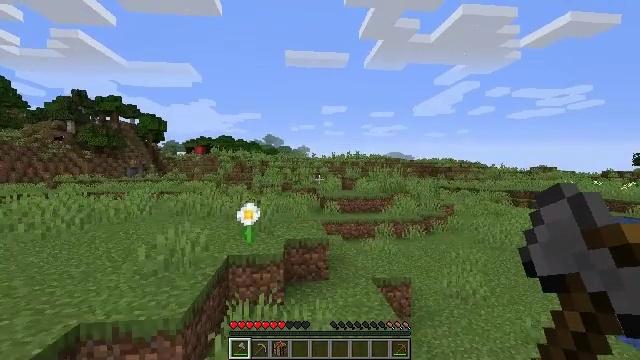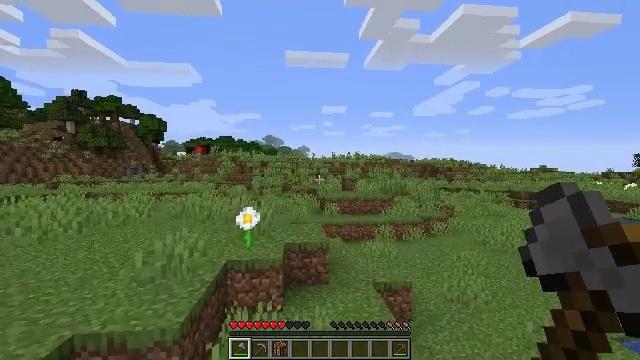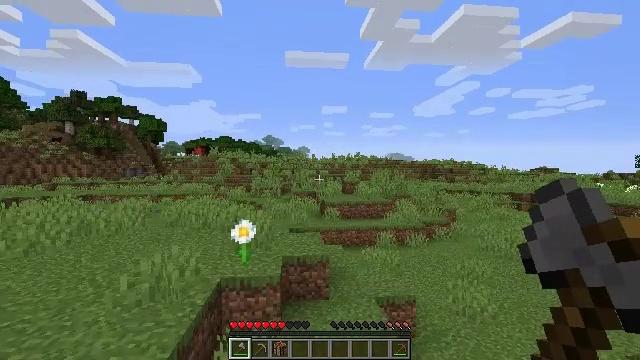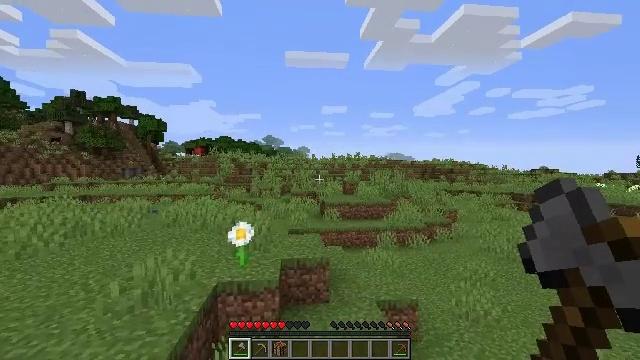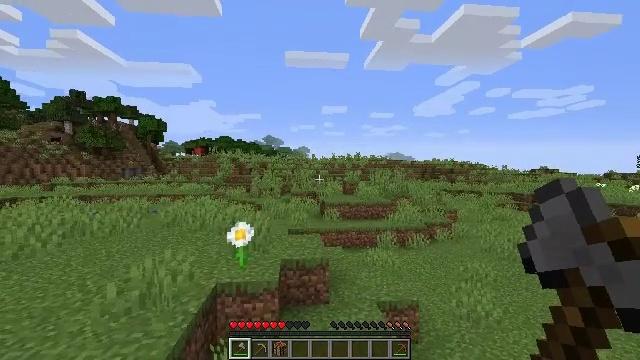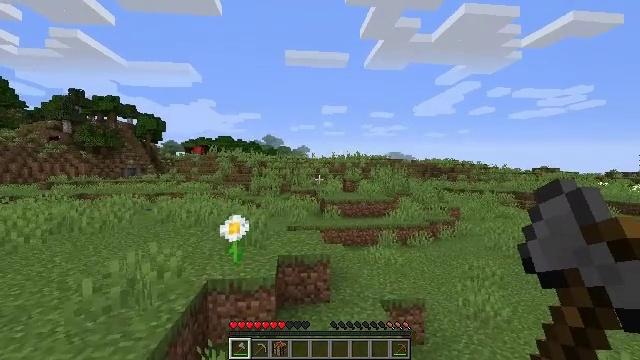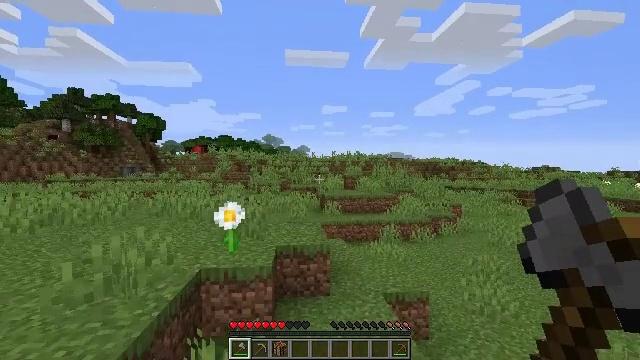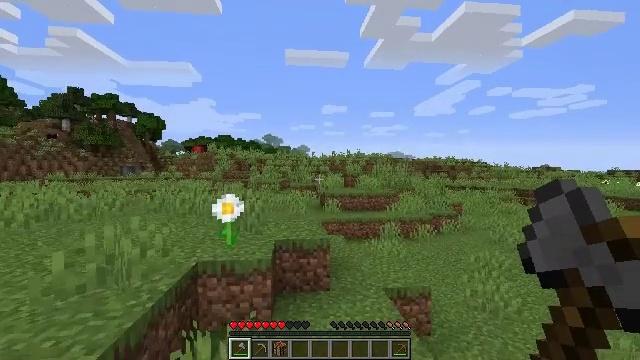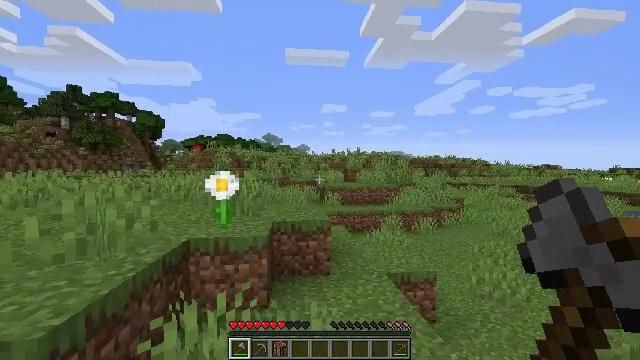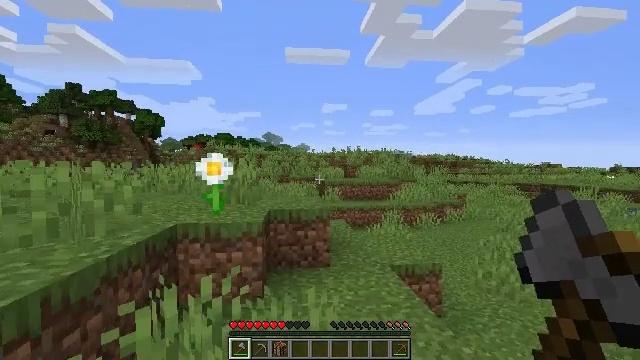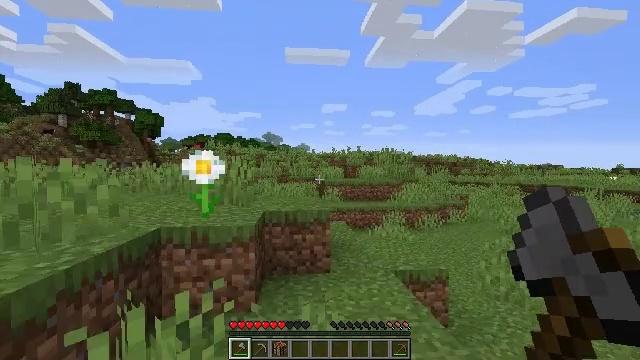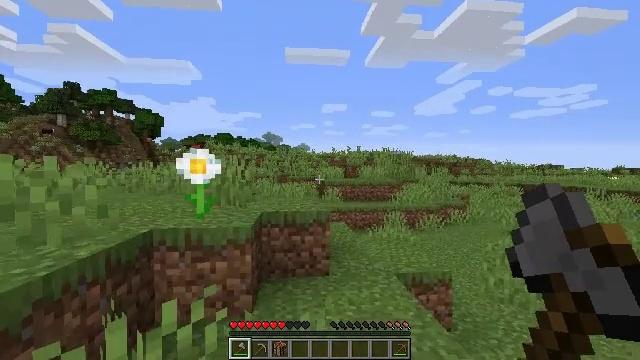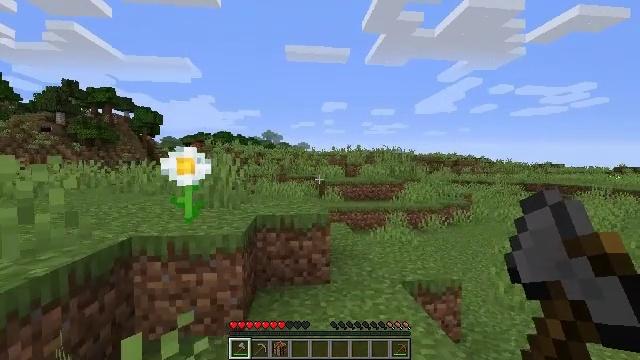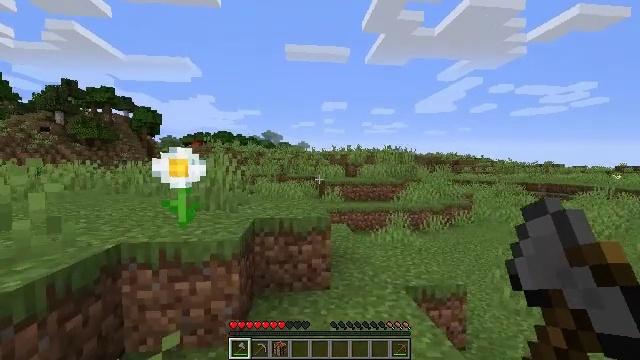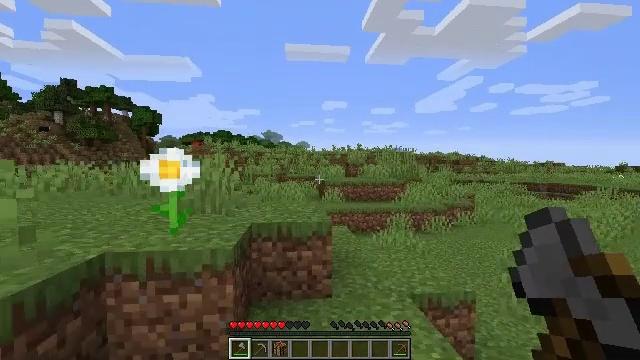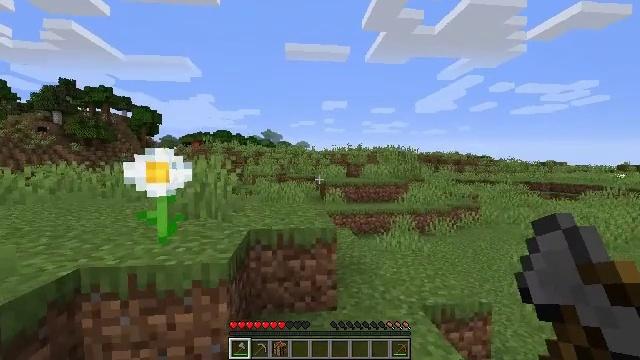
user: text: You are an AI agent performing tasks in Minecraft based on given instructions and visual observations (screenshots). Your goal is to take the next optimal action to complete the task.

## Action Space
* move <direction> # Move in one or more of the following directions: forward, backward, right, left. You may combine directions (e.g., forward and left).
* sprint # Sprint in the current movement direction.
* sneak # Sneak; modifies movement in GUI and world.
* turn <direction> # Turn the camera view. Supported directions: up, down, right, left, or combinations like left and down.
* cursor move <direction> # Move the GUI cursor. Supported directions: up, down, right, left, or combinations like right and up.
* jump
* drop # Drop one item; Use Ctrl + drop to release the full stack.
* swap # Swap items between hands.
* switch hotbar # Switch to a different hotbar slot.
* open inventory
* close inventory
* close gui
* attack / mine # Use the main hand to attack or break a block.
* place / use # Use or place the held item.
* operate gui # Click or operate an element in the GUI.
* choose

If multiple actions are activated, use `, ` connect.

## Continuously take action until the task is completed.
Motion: motion action
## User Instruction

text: Break the seagrass in the ocean.
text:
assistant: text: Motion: move forward, jump
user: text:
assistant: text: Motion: move forward, jump
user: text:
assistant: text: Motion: move forward, jump
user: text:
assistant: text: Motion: move forward, jump
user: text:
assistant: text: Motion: move forward, jump
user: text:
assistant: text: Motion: move forward, jump
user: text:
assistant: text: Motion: move forward, jump
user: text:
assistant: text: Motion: move forward
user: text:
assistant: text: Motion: move forward
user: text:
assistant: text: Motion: move forward
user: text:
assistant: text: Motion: move forward
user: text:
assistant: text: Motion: move forward
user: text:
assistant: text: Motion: move forward
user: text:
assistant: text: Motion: move forward
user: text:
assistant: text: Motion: move forward and move left
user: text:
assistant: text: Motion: move forward and move left
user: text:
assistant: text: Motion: move forward and move left, jump
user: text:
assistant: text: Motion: move forward and move left, jump
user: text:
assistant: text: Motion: move forward and move left, jump
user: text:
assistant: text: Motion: move forward and move left, jump
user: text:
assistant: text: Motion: move forward and move left, jump
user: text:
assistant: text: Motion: move forward and move left, jump
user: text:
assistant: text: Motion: move forward and move left, jump
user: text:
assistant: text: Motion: move forward, jump
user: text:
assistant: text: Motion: move forward, jump
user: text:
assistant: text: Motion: move forward, jump
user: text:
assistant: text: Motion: move forward, jump
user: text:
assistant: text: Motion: move forward, jump
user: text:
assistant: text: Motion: move forward, jump
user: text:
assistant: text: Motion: move forward, jump